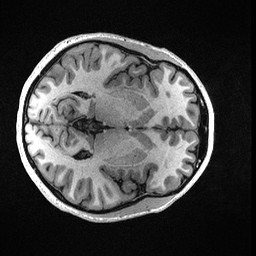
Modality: T1w
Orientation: axial
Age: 33
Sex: female
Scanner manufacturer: ge
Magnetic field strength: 3 T
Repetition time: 0.006952 s
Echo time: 0.00292 s